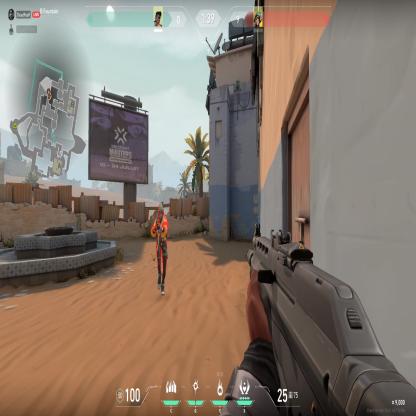
Label: enemy